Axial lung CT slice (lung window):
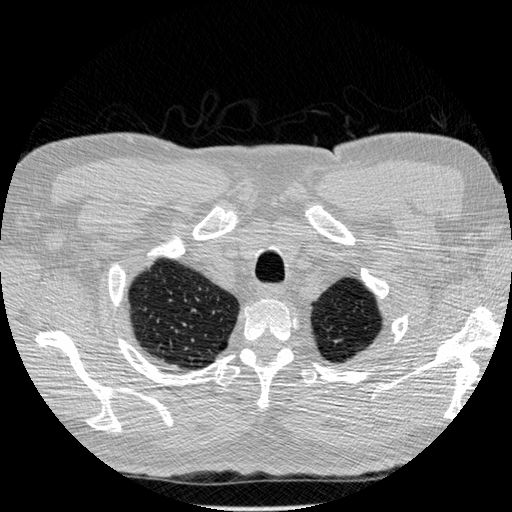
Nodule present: no